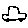
Label: car